【题型】选择题　【知识点】平面几何　【难度】medium
如图，在 $\triangle ABC$ 中，$\angle C = 90^\circ$ 且 $AB = 2$，点 $P$ 为 $\triangle ABC$ 的内心，点 $O$ 为 $AB$ 边中点，将 $BO$ 绕点 $B$ 顺时针旋转 $90^\circ$ 得到线段 $BD$，连接 $DP$，则 $DP$ 长的最小值为（\quad ）

A. $\sqrt{5} - 1$  \quad
B. $2\sqrt{5} - 2\sqrt{2}$  \quad
C. $\sqrt{5} - \sqrt{2}$  \quad
D. 3
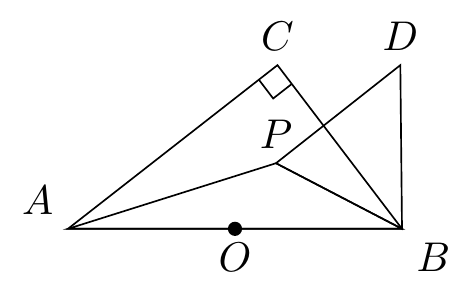
【解答】
解：在 $AB$ 的下方作等腰 $\text{Rt}\triangle AKB$，使得 $\angle AKB = 90^\circ$，$AK = BK$，连接 $DK$，$PK$，过点 $K$ 作 $KT \perp DB$ 交 $DB$ 的延长线于点 $T$。

$\because$ 点 $P$ 是 $\triangle ACB$ 的内心，$\angle C = 90^\circ$，

$\therefore \angle PAB = \frac{1}{2} \angle CAB$，$\angle PBA = \frac{1}{2} \angle ABC$，

$\therefore \angle PAB + \angle PBA = \frac{1}{2} (\angle CAB + \angle CBA) = 45^\circ$，

$\therefore \angle APB = 180^\circ - 45^\circ = 135^\circ$，

$\therefore$ 点 $P$ 在以 $K$ 为圆心，$KA$ 为半径的圆上运动。

$\because AB = 2$，$AK = BK$，$\angle AKB = 90^\circ$，

$\therefore AK = BK = KP = \sqrt{2}$，$\angle ABK = 45^\circ$。

又 $\angle ABT = 90^\circ$，

$\therefore \angle KBT = 45^\circ$，

$\therefore KT = BT = 1$。

$\because OA = OB = BD = 1$，

$\therefore DT = 2$，

$\therefore DK = \sqrt{DT^2 + KT^2} = \sqrt{5}$，

$\therefore DP \geq DK - PK = \sqrt{5} - \sqrt{2}$，

$\therefore DP$ 的最小值为 $\sqrt{5} - \sqrt{2}$。

故选：C。
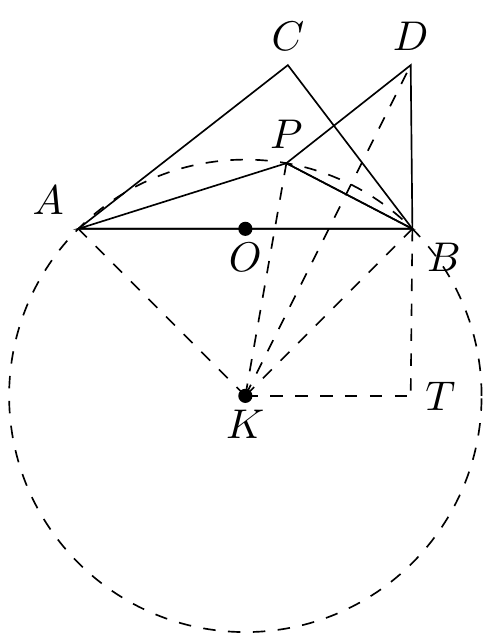